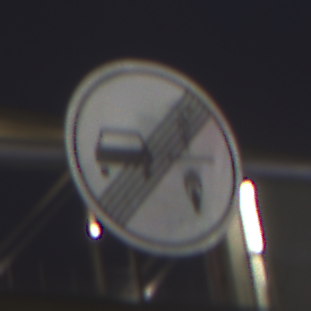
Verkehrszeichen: EndeVerbotUeberholenEinspurigeFahrzeuge
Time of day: Night
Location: Outdoor (Urban)
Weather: PartlyCloudy
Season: NotSpecified
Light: Artificial